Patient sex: M
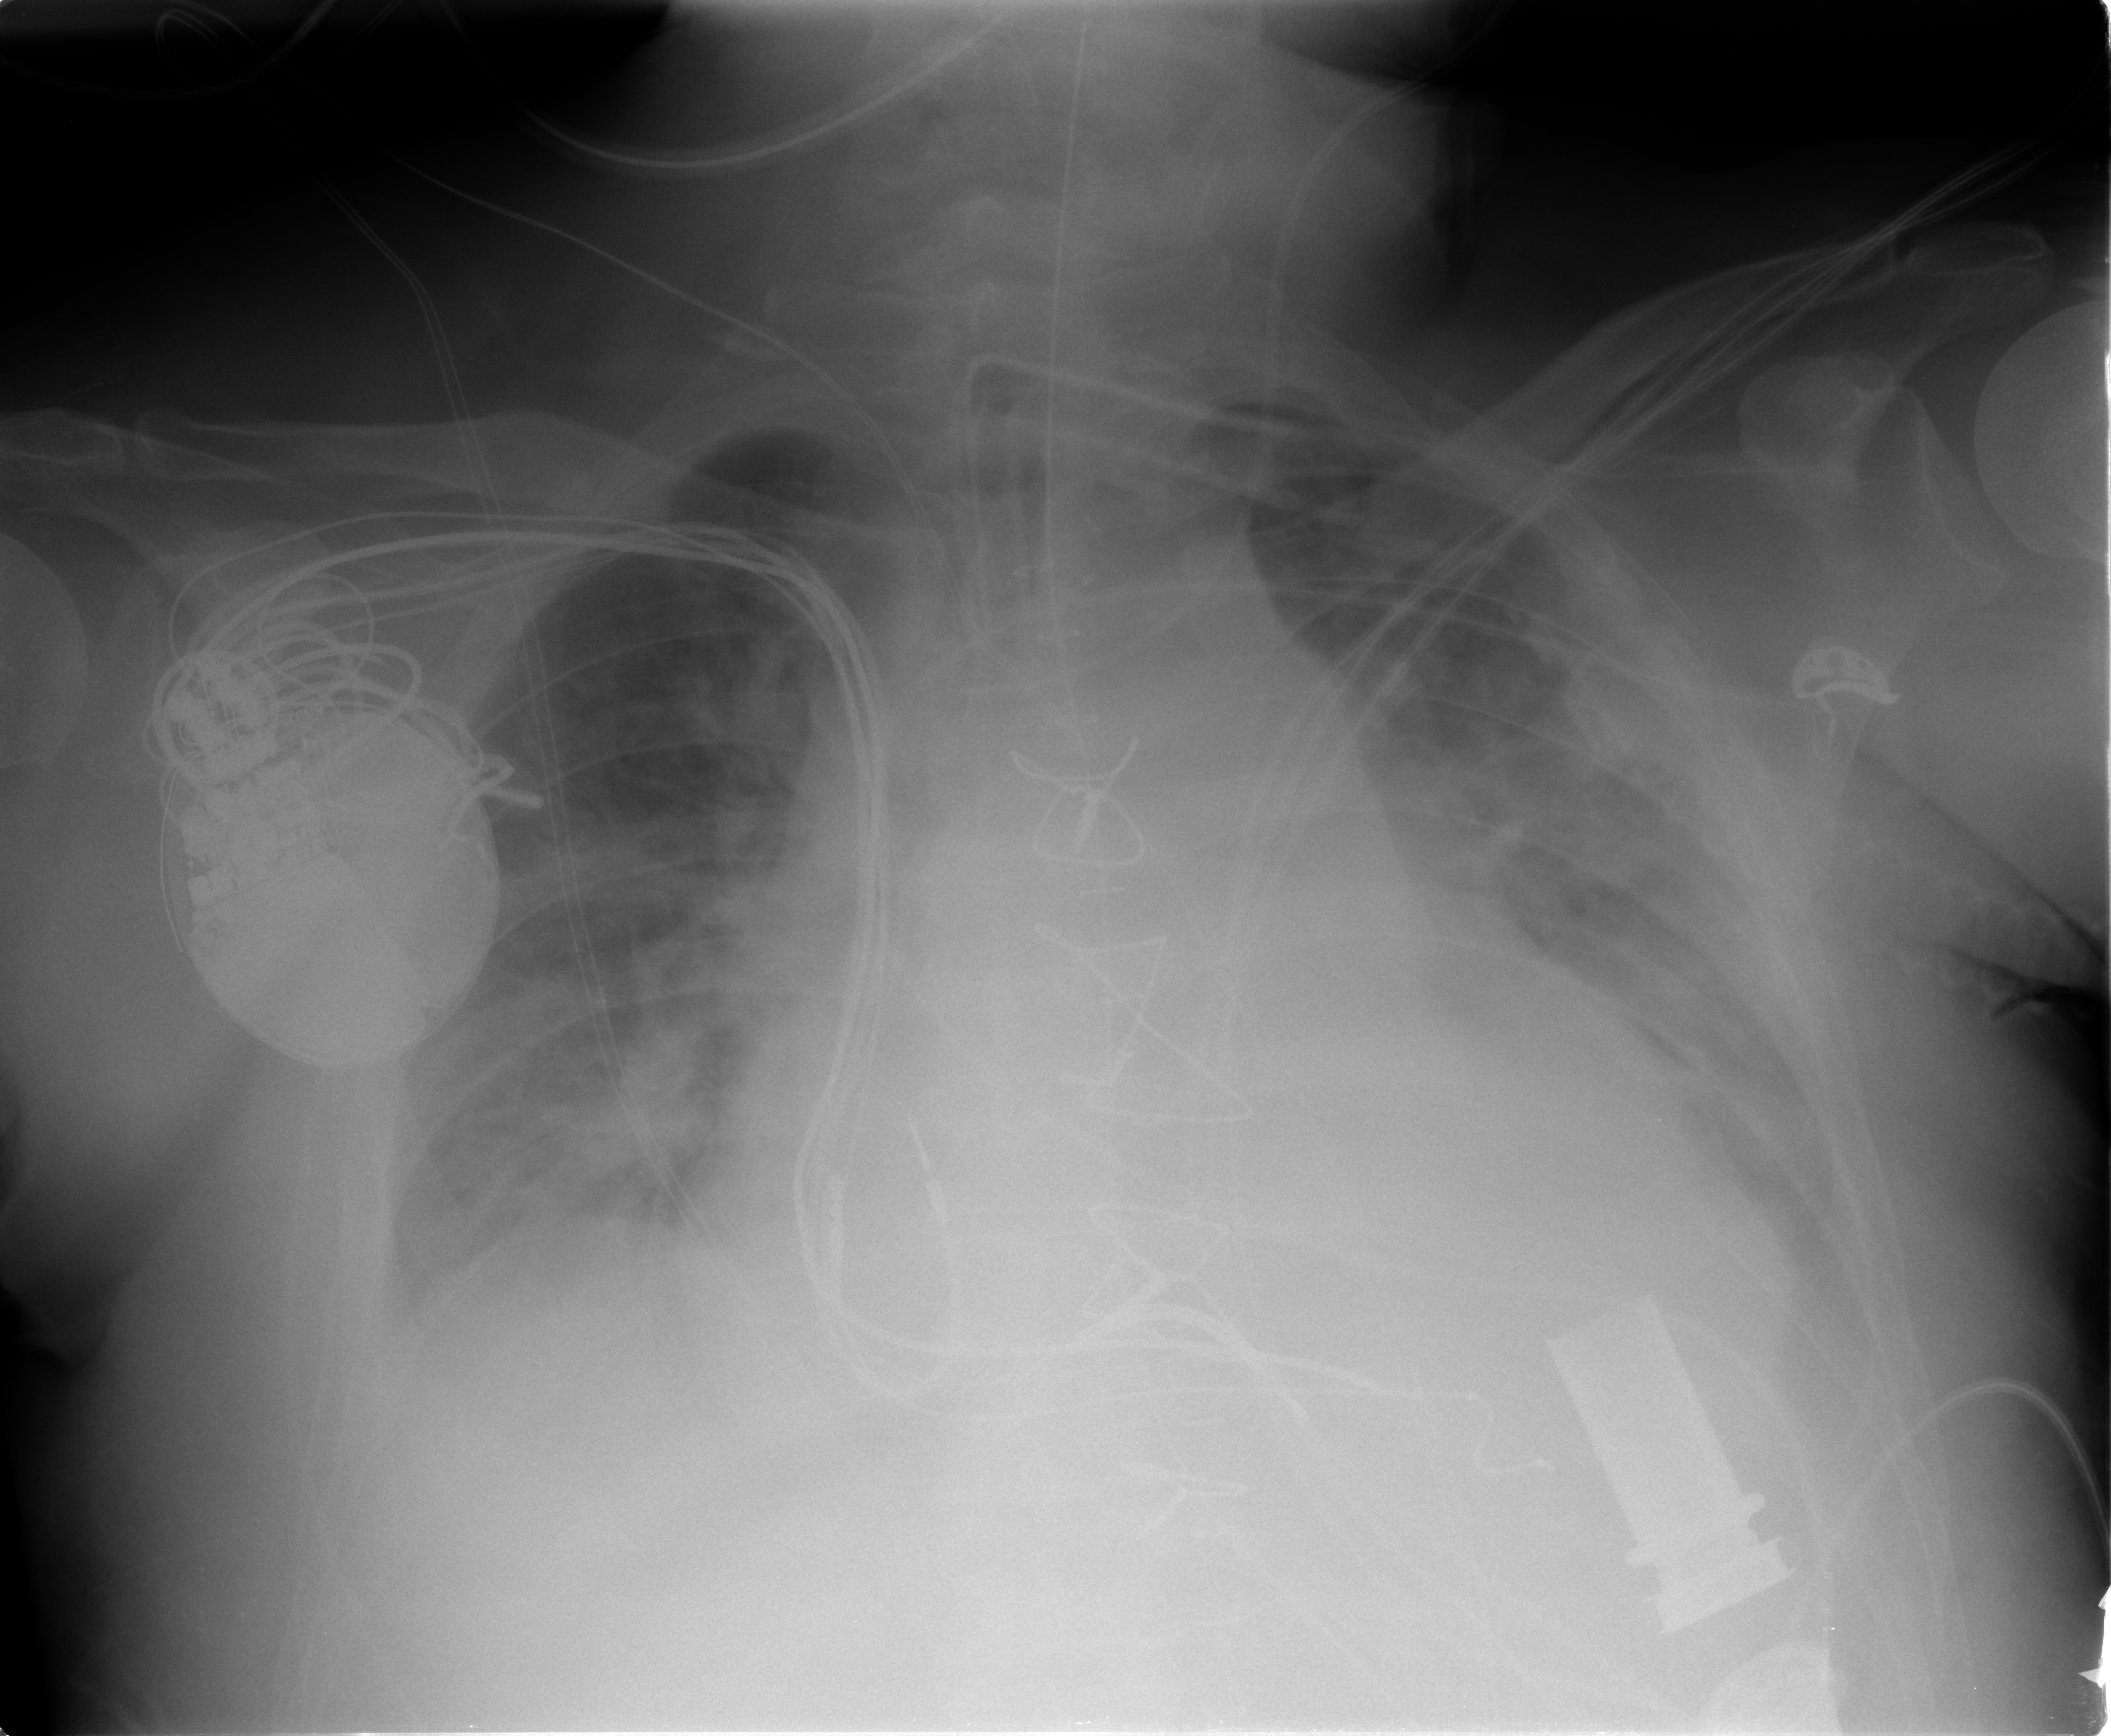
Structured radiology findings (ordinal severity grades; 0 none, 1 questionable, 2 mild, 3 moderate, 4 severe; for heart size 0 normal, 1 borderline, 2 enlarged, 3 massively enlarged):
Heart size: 3
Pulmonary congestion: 3
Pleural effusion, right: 2
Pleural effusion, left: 0
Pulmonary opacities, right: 2
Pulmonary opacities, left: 2
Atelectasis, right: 2
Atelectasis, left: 0